Field crop: tomato
Growth stage: 1
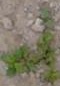
Species: portulaca